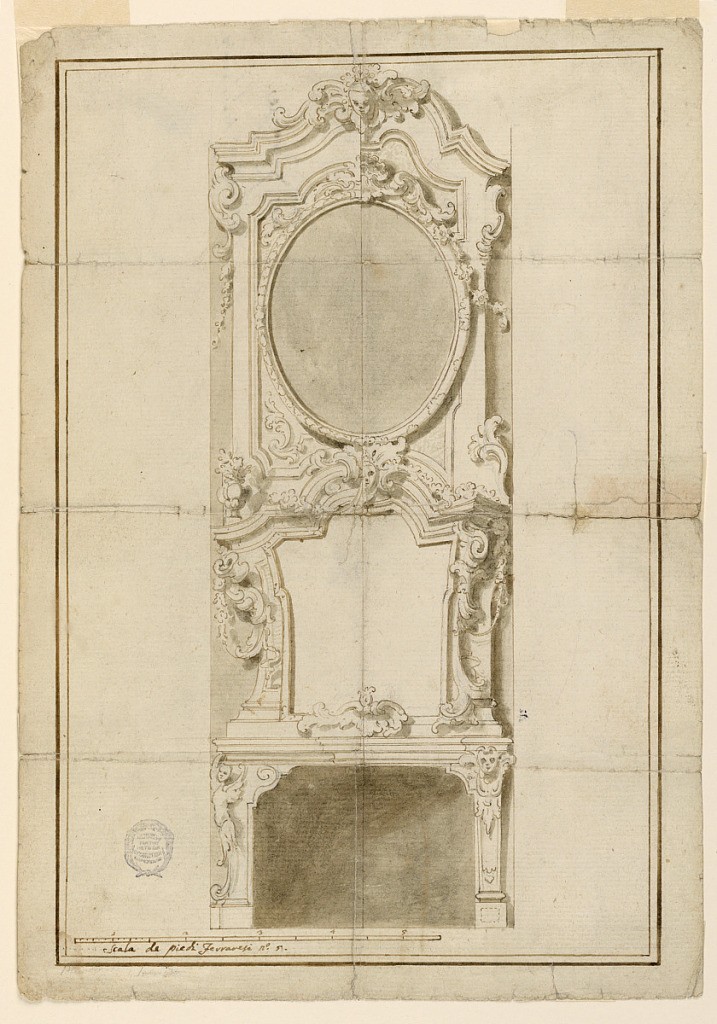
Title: Project for a Chimneypiece with Alternative Suggestions
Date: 1725–1750
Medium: Pen and ink, brush and wash on paper
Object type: Drawing
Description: Elevation of a chimneypiece. Below, an undecorated polyangular panel with a scrolling frame. Above this, an oval. At top, a pediment with mask. Double framing lines.